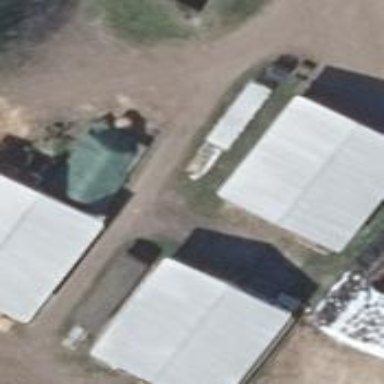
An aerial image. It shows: Shed building.